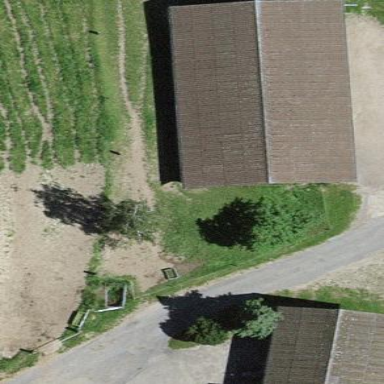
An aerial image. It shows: Shed.